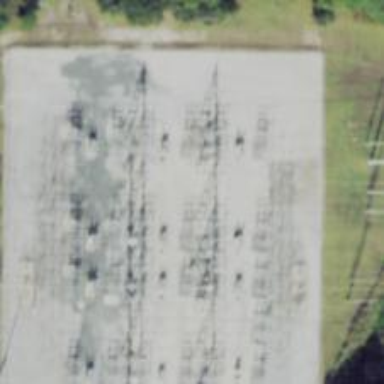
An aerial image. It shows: Switch for power supply.